Question: I am using jquery <URL> plugin ,

I would use '$('#select').val();' to get the selected values from (values at right box) . But how to get the un-selceted values from the select . (it is a single select box)
Is there any way to get the values from the left box (Un-selected values). i am populating its values using '<option>1<option>' and the selected values as '<option selected>1</option>'
Thanks for your help in advance
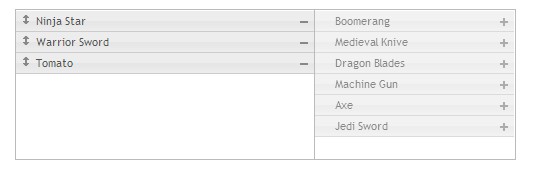
Answer: You can use
'''
$('button').click(function() {
var vals = $('select option').not(':selected').map(function() {
return this.value;
}).get();
$('#result').html(vals.join())
})
'''
'''
<script src="https://ajax.googleapis.com/ajax/libs/jquery/1.11.1/jquery.min.js"></script>
<select>
<option>1</option>
<option>2</option>
<option>3</option>
</select>
<button>Test</button>
<div id="result"></div>
'''